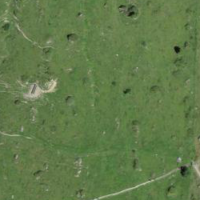
EUNIS habitat code: 26
Species observed at this site:
Marmota marmota
Carduus defloratus
Caltha palustris
Geum rivale
Pyrrhocorax graculus